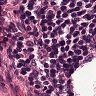
Metastatic tissue present: no